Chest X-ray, PA view. Patient: 73 years old, sex M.
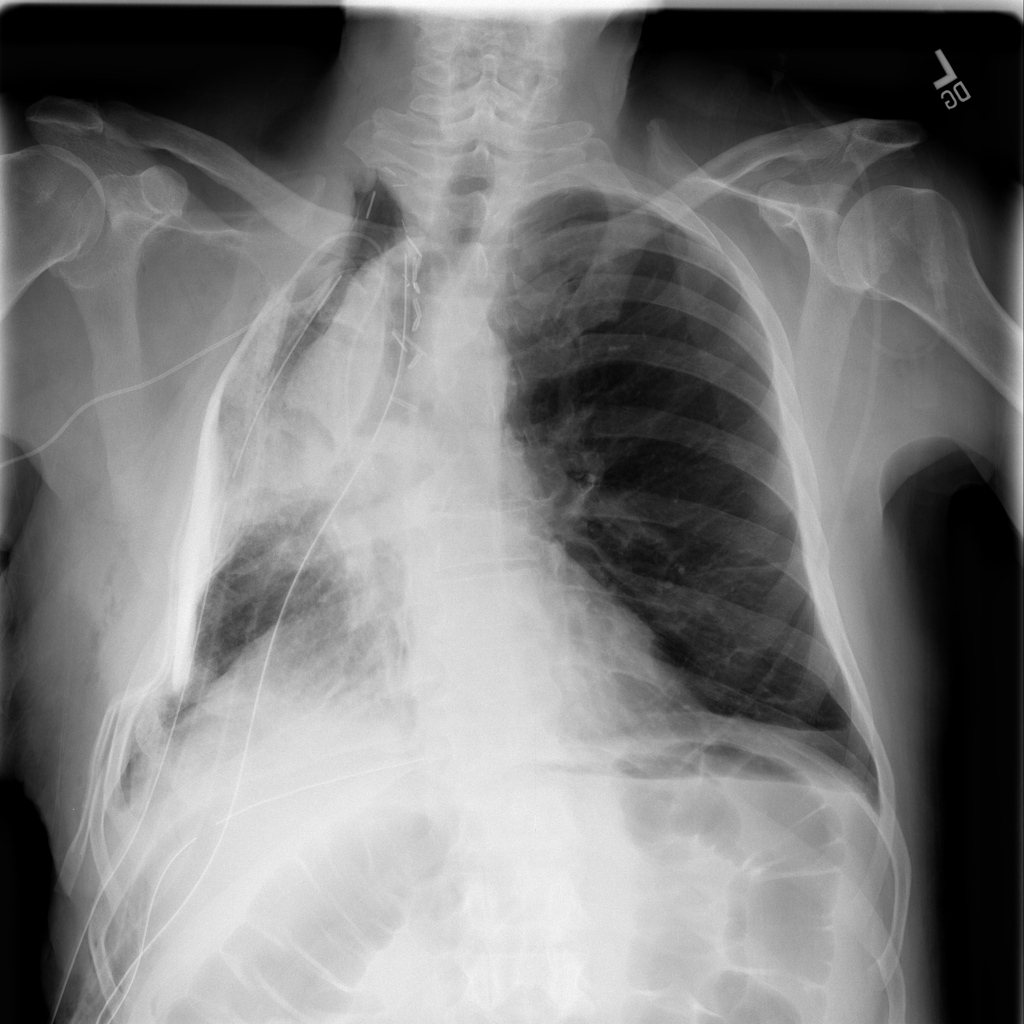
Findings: Emphysema